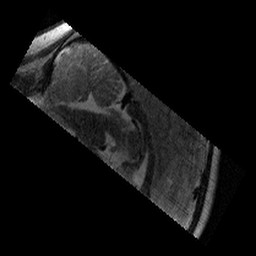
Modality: T2w
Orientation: sagittal
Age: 10
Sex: male
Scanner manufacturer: siemens
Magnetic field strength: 3 T
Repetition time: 9.23 s
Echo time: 0.067 s